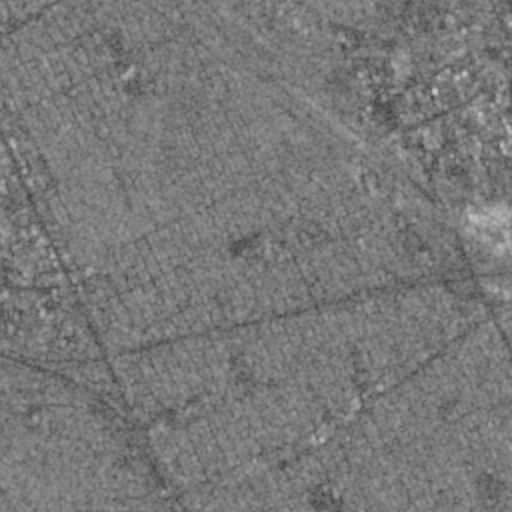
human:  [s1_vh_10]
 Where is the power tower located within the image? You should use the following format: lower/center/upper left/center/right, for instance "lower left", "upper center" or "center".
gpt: The power tower is located in the upper right of the image.
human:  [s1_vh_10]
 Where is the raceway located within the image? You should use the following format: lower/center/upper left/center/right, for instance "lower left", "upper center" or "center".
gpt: The raceway is located in the center left of the image.
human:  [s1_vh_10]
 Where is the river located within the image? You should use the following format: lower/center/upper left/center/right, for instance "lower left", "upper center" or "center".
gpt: The river is located in the upper left of the image.
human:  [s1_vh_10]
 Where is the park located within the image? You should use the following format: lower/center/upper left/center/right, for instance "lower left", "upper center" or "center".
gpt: There is no park in the image.

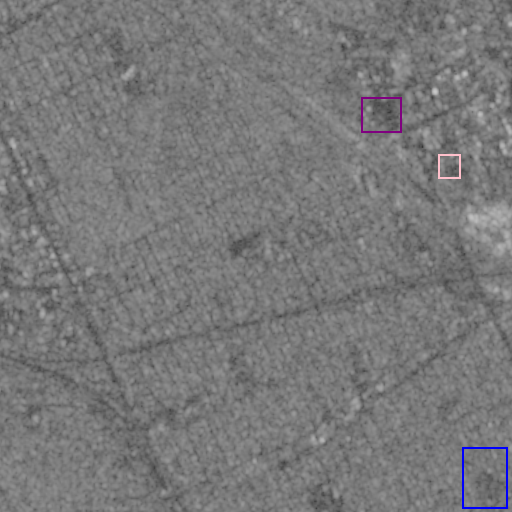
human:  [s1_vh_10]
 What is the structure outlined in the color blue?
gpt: The structure outlined in blue is a park.
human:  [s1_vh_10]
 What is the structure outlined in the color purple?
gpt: The structure outlined in purple is a parking lot.
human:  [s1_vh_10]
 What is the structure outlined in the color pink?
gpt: The structure outlined in pink is a building.
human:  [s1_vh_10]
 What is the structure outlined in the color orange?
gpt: There is no orange outline.